Interaction volume radius: 10 \u00c5
Interaction volume height: 10 \u00c5
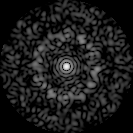
Disorder parameter: 0.8357